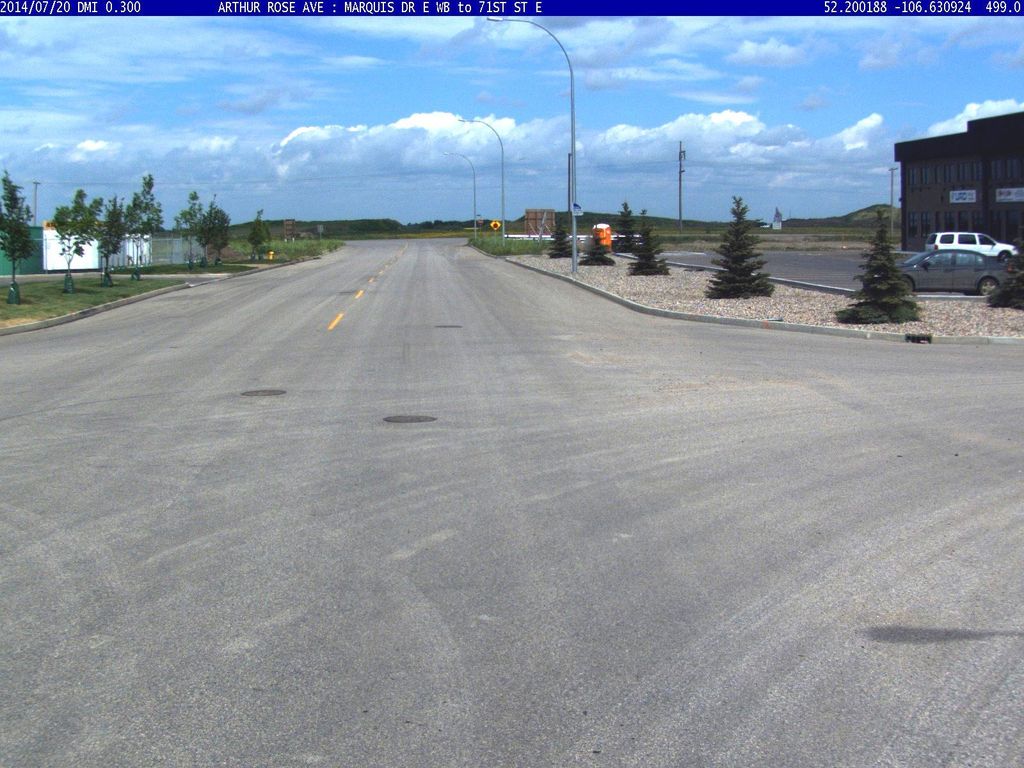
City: saskatoon